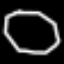
Label: octagon